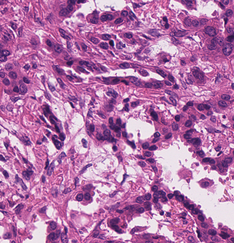
Tumor epithelial tissue: yes
Tumor-associated stroma tissue: yes
Normal tissue: no